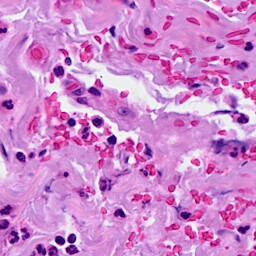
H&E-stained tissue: Breast